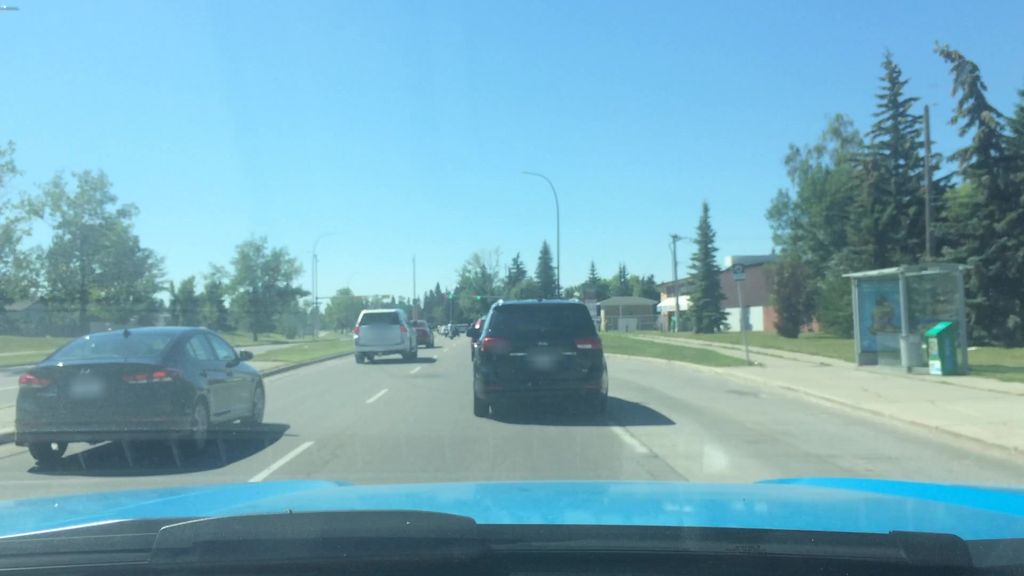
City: calgary